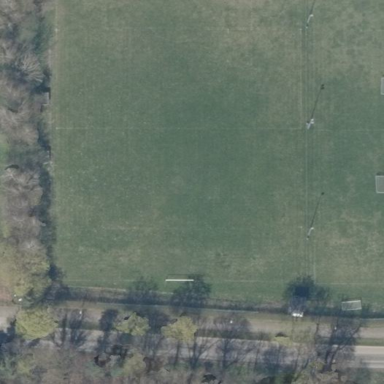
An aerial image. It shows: Soccer pitch designated for leisure and sports activities.